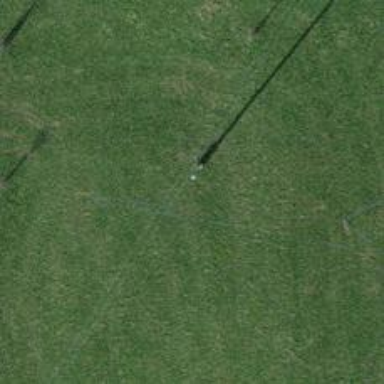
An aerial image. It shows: Power pole.